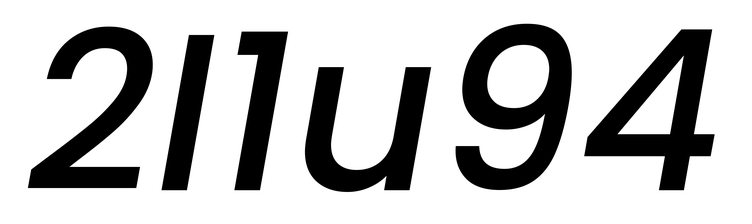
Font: Poppins-MediumItalic